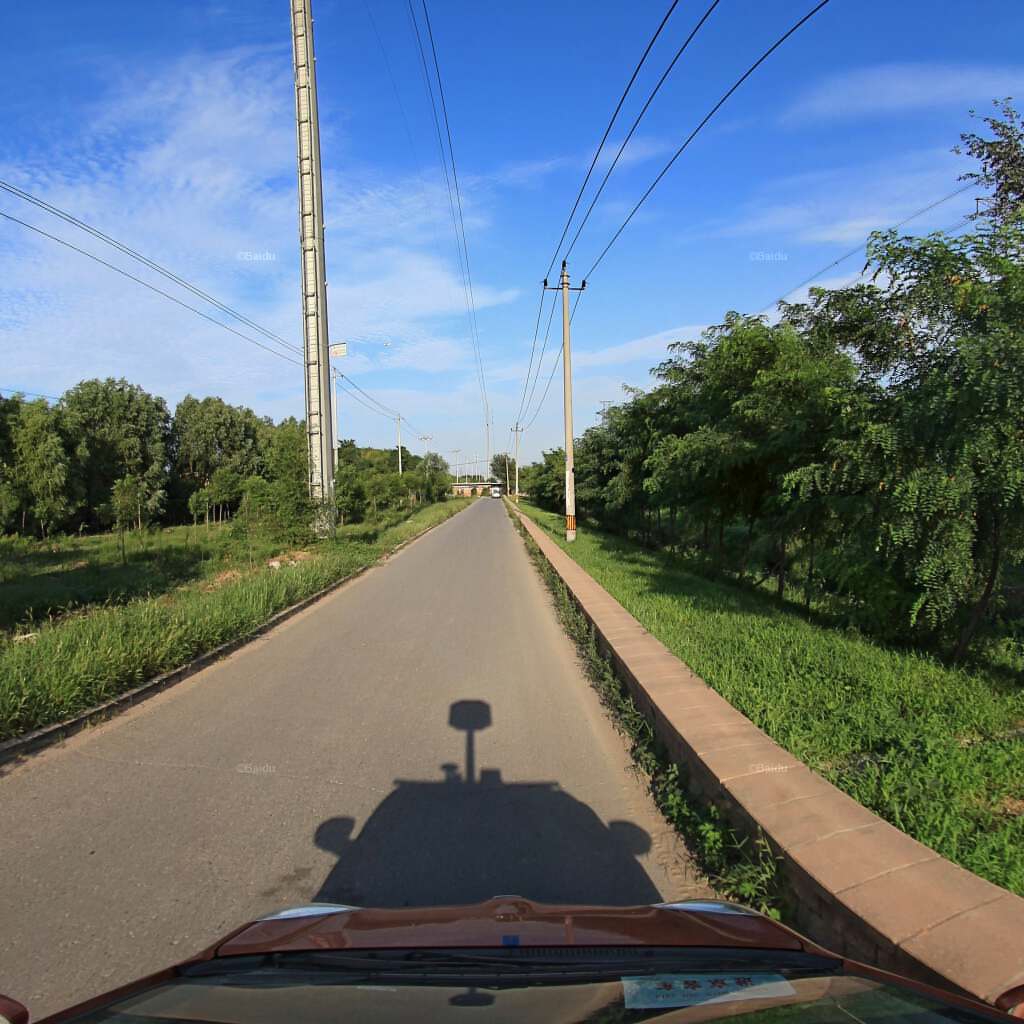
Region: Chaoyang
Road damage annotations: transverse crack